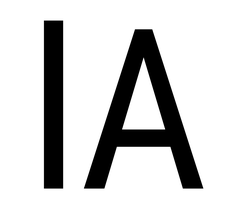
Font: Roboto_Condensed_Regular